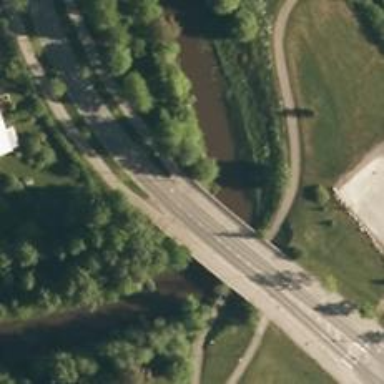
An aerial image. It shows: Cycleway track on bridge.